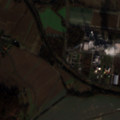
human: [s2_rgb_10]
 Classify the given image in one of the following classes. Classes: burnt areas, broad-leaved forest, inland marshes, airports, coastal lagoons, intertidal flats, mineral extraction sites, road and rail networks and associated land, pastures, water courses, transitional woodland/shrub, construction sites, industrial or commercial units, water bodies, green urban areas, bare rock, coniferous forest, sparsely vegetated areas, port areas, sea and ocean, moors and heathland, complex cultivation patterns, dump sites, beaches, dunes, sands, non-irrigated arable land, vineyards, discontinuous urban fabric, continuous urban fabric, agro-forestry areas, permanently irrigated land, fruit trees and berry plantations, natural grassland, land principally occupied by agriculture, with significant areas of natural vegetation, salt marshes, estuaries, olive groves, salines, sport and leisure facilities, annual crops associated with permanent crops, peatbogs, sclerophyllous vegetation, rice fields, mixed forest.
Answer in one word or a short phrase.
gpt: discontinuous urban fabric, industrial or commercial units, non-irrigated arable land, pastures, land principally occupied by agriculture, with significant areas of natural vegetation, broad-leaved forest